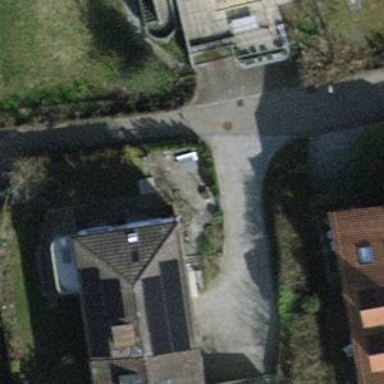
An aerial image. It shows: Building with hipped roof.